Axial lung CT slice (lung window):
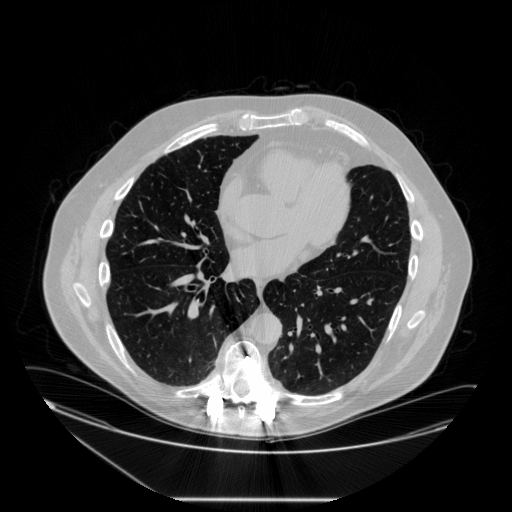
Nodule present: no